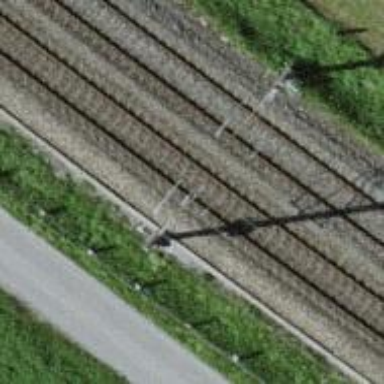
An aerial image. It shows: Railway signal.